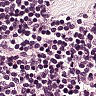
Metastatic tissue present: no